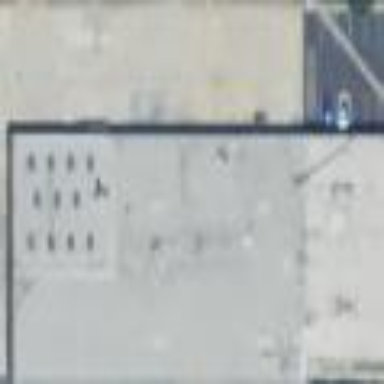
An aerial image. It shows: Warehouse building.